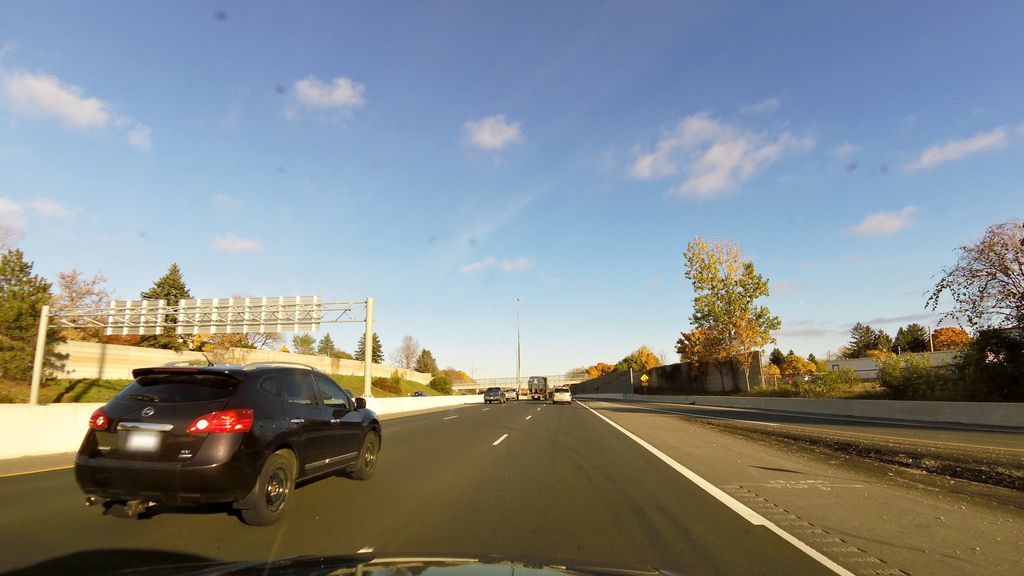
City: kitchener-waterloo